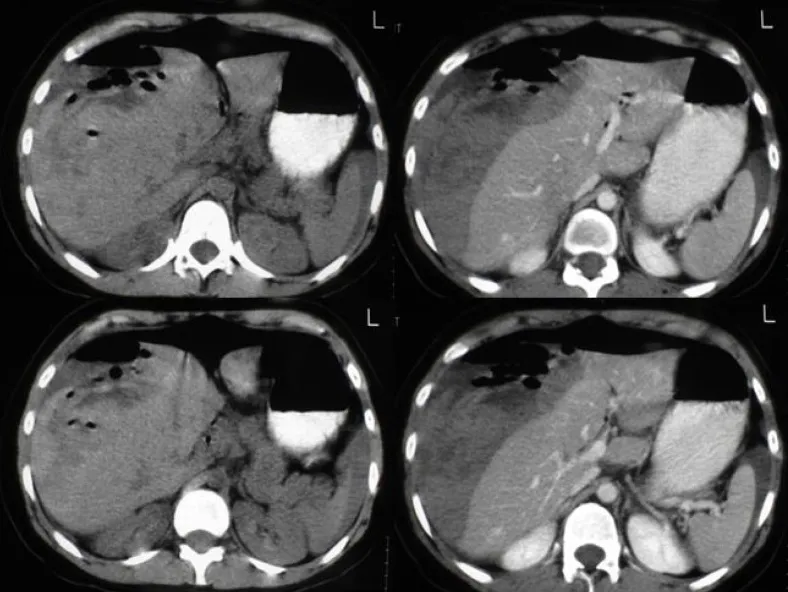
Abdominal CT showing HSH of about 15 cm, affecting liver segments 6, 7 and 8 with permeate air and small amount of perihepatic free liquid.
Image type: radiology (ct)